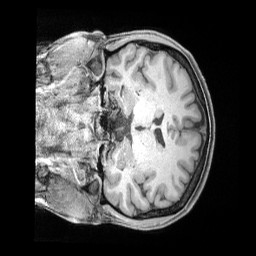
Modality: T1w
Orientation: coronal
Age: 38
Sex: female
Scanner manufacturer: siemens
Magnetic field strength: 3 T
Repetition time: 2 s
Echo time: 0.00211 s